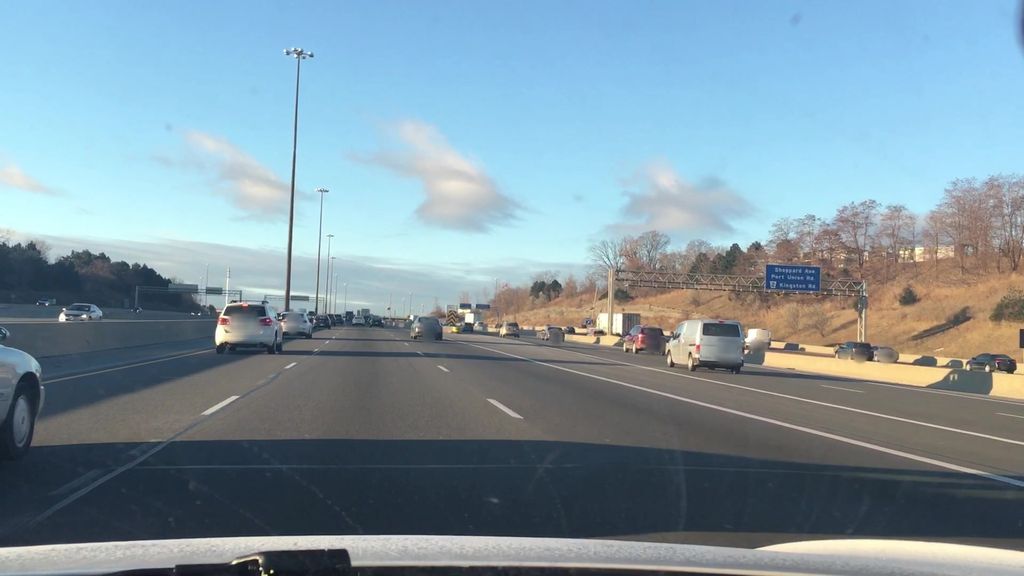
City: toronto